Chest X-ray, PA view. Patient: 65 years old, sex M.
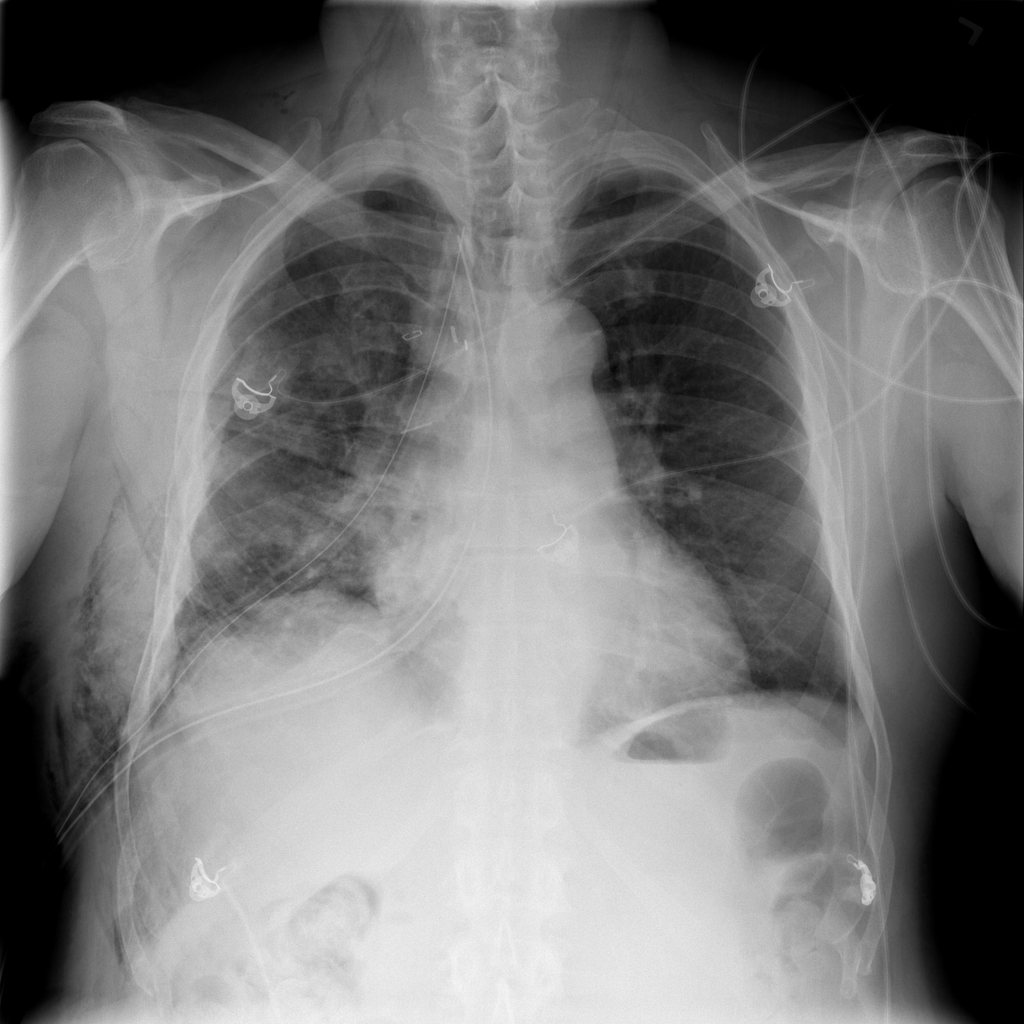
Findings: No Finding